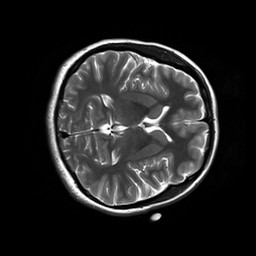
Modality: T2w
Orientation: axial
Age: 22
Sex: female
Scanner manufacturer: siemens
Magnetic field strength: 3 T
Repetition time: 8.53 s
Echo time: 0.091 s